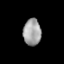
Tissue: lung
Cell type: Epithelial cells
Senescence score: 0.1781
Nuclear area (px): 465
Mean DAPI intensity: 161.703